Field crop: maize
Growth stage: 1
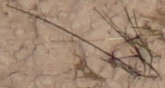
Species: lolium